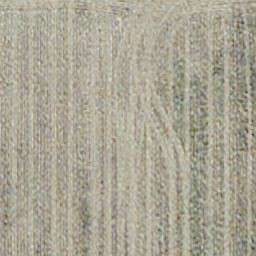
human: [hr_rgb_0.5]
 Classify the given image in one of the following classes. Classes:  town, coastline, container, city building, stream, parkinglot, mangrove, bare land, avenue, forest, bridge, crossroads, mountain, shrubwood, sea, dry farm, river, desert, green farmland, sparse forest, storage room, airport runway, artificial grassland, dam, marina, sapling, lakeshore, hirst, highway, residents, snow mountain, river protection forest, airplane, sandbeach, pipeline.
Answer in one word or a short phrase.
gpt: dry farm